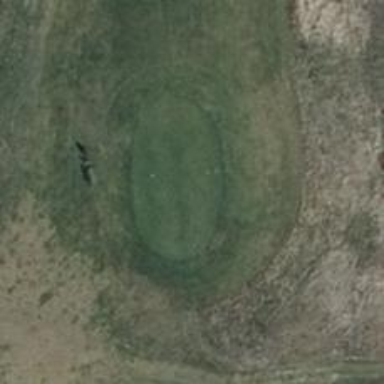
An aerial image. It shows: Golf tee.